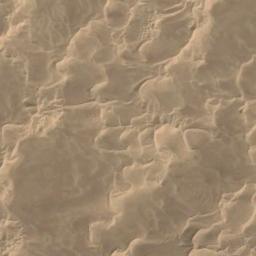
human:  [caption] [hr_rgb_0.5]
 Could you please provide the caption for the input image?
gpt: The desert has deep yellow sand and some trellis dunes of different sizes .

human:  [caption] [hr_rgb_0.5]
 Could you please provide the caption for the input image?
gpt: The desert is full of yellow sand .

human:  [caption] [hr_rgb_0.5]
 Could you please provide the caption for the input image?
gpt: There are many lines in the desert .

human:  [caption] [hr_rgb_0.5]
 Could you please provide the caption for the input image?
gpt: This is a yellow desert with wavy stripes .

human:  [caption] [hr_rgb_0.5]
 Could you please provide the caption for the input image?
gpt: A yellow desert with many dunes .